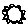
Label: sun